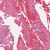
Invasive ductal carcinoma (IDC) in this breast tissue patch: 0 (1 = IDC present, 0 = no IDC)